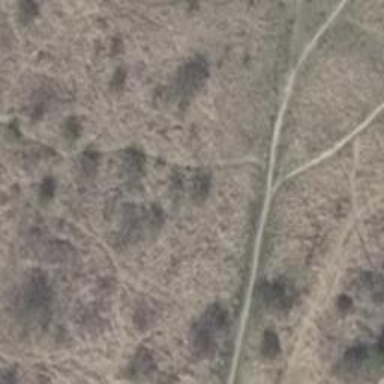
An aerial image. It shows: Ground path.